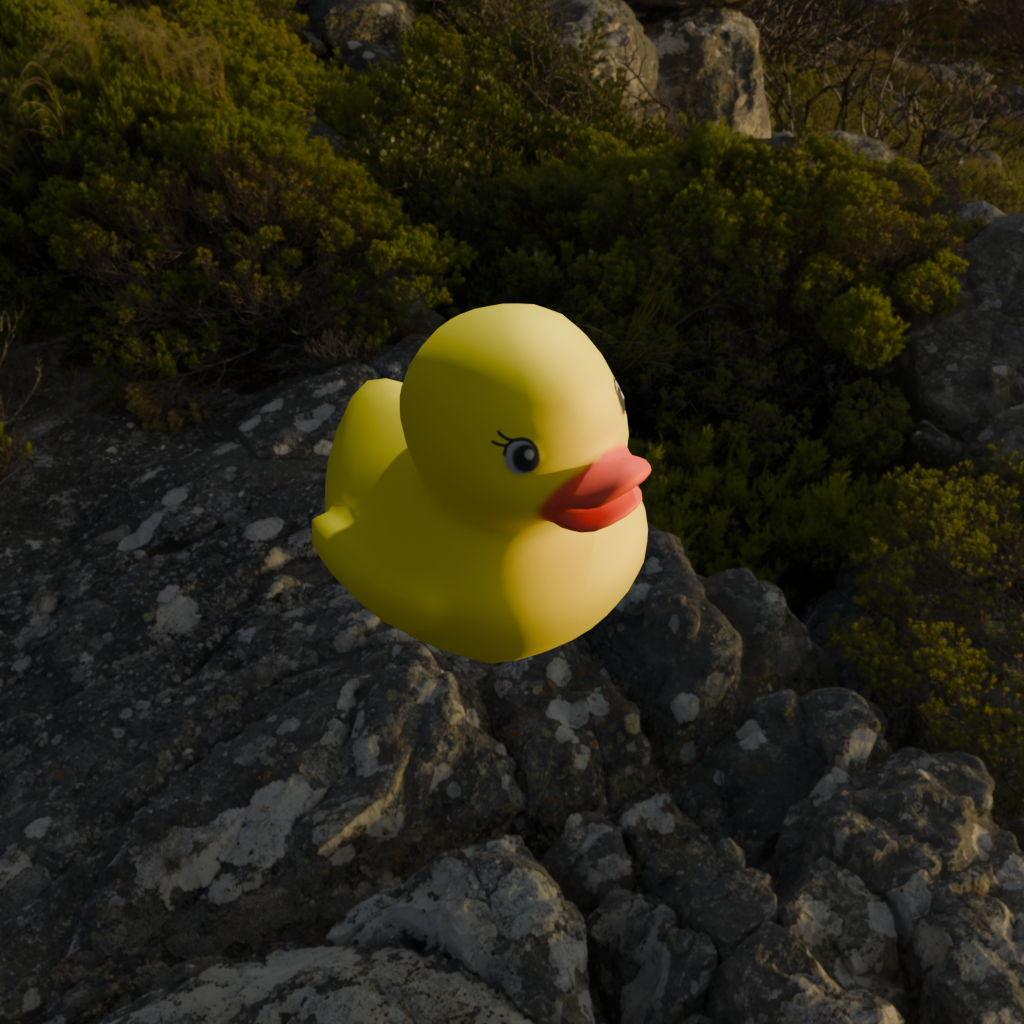
an image of a yellow rubber duck seen from <front_right> in a golden sunset over rocky mountains.